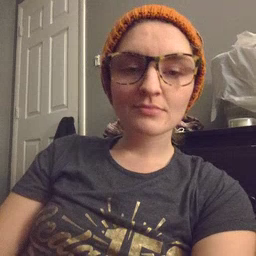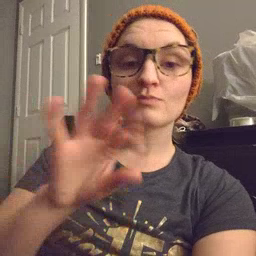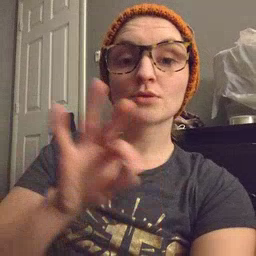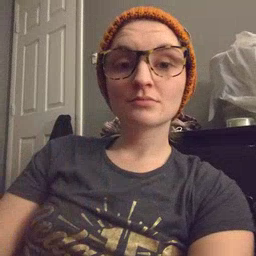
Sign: frenchfries